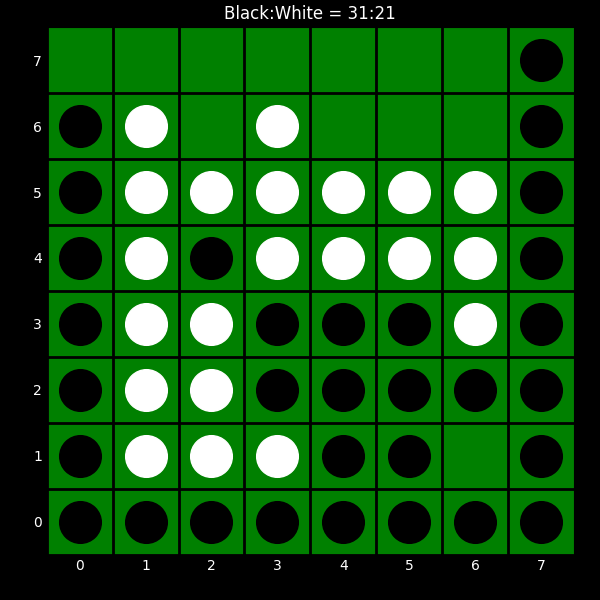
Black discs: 31
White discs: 21